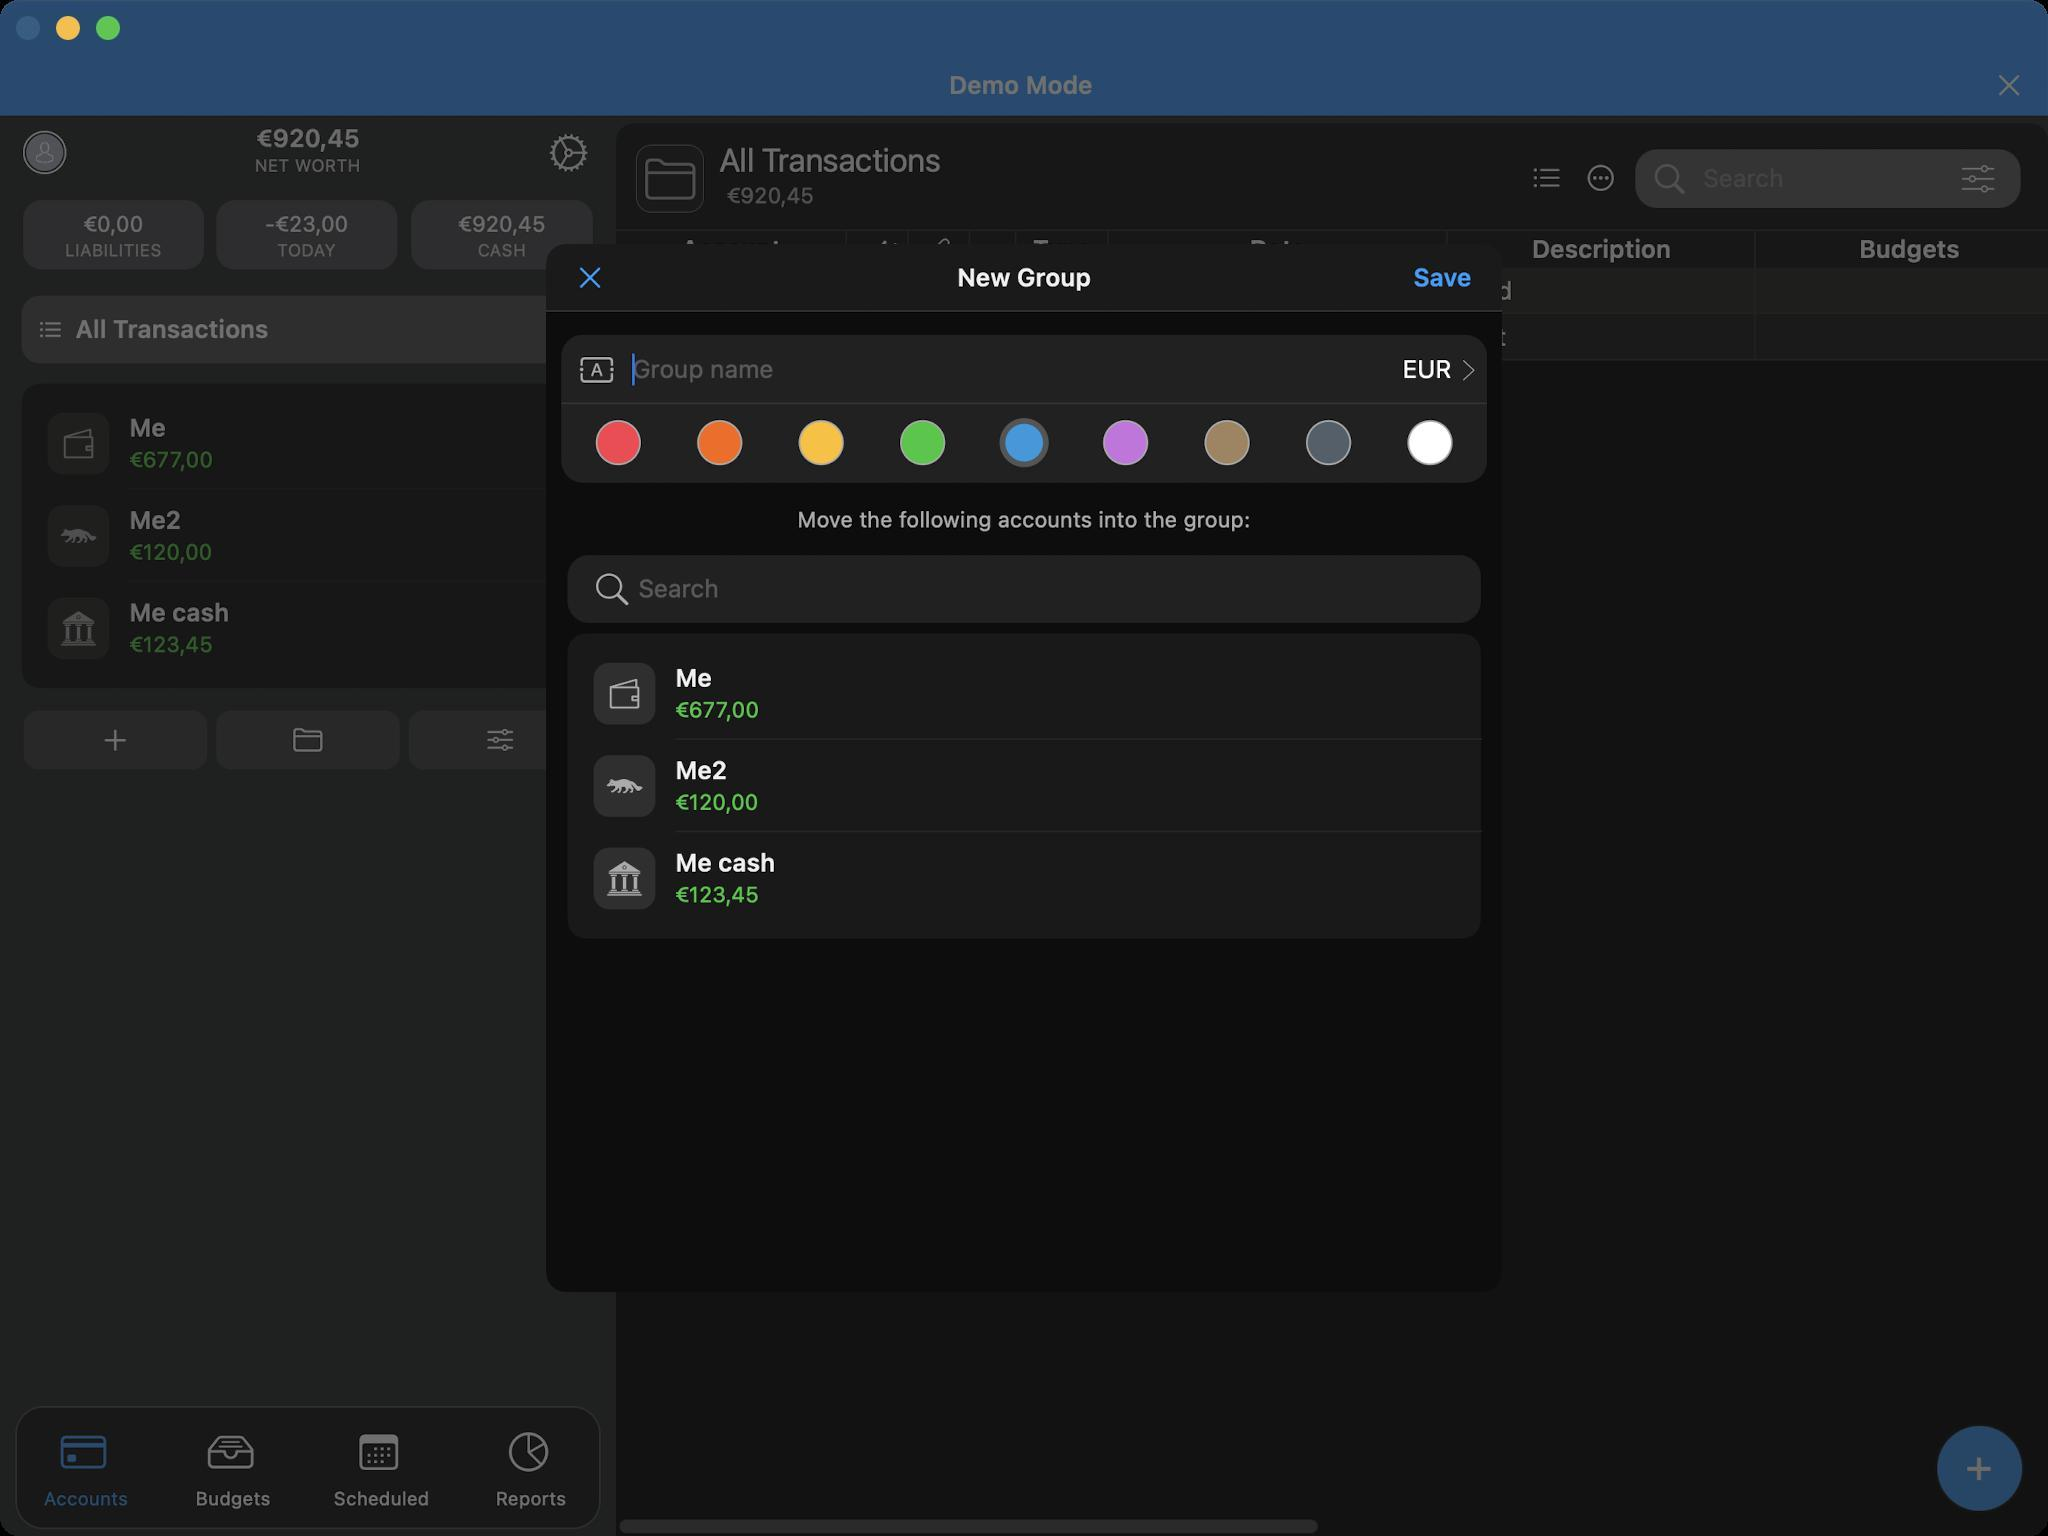
Accessibility tree:
{"name": "MoneyWiz", "role": "AXWindow", "description": null, "role_description": "standard window", "value": null, "position": "352.00;95.00", "size": "1024;768", "children": [{"name": null, "role": "AXGroup", "description": null, "role_description": "group", "value": null, "position": "0.00;0.00", "size": "1024;768", "children": [{"name": null, "role": "AXGroup", "description": null, "role_description": "group", "value": null, "position": "0.00;0.00", "size": "1024;768", "children": []}]}, {"name": null, "role": "AXButton", "description": null, "role_description": "close button", "value": null, "position": "7.00;6.00", "size": "14;16", "children": []}, {"name": null, "role": "AXButton", "description": null, "role_description": "zoom button", "value": null, "position": "47.00;6.00", "size": "14;16", "children": [{"name": null, "role": "AXGroup", "description": null, "role_description": "group", "value": null, "position": "47.00;6.00", "size": "14;16", "children": [{"name": null, "role": "AXGroup", "description": null, "role_description": "group", "value": null, "position": "47.00;6.00", "size": "14;16", "children": []}]}]}, {"name": null, "role": "AXButton", "description": null, "role_description": "minimize button", "value": null, "position": "27.00;6.00", "size": "14;16", "children": []}, {"name": null, "role": "AXSheet", "description": null, "role_description": "sheet", "value": null, "position": "273.00;122.00", "size": "478;524", "children": [{"name": null, "role": "AXGroup", "description": null, "role_description": "group", "value": null, "position": "273.00;122.00", "size": "478;524", "children": [{"name": null, "role": "AXGroup", "description": null, "role_description": "group", "value": null, "position": "273.00;122.00", "size": "478;524", "children": [{"name": null, "role": "AXButton", "description": "Close", "role_description": "button", "value": null, "position": "273.00;122.00", "size": "38;34", "children": []}, {"name": null, "role": "AXStaticText", "description": "New Group", "role_description": "text", "value": null, "position": "350.00;122.00", "size": "324;34", "children": []}, {"name": null, "role": "AXButton", "description": "Save", "role_description": "button", "value": null, "position": "680.33;122.00", "size": "71;34", "children": []}, {"name": null, "role": "AXTextField", "description": null, "role_description": "text field", "value": "", "position": "316.12;172.82", "size": "370;24", "children": []}, {"name": null, "role": "AXButton", "description": "EUR", "role_description": "button", "value": null, "position": "656.85;167.43", "size": "69;35", "children": []}, {"name": null, "role": "AXStaticText", "description": "Move the following accounts into the group:", "role_description": "text", "value": null, "position": "284.55;242.12", "size": "455;35", "children": []}, {"name": null, "role": "AXGroup", "description": null, "role_description": "table", "value": null, "position": "273.00;277.54", "size": "478;370", "children": [{"name": null, "role": "AXTextField", "description": null, "role_description": "text field", "value": "", "position": "319.20;277.54", "size": "403;34", "children": []}, {"name": null, "role": "AXGroup", "description": null, "role_description": "group", "value": "", "position": "273.00;312.19", "size": "478;58", "children": [{"name": null, "role": "AXStaticText", "description": "Me, €677,00", "role_description": "text", "value": "", "position": "273.00;312.19", "size": "478;58", "children": []}]}, {"name": null, "role": "AXGroup", "description": null, "role_description": "group", "value": "", "position": "273.00;369.94", "size": "478;46", "children": [{"name": null, "role": "AXStaticText", "description": "Me2, €120,00", "role_description": "text", "value": "", "position": "273.00;369.94", "size": "478;46", "children": []}]}, {"name": null, "role": "AXGroup", "description": null, "role_description": "group", "value": "", "position": "273.00;416.14", "size": "478;58", "children": [{"name": null, "role": "AXStaticText", "description": "Me cash, €123,45", "role_description": "text", "value": "", "position": "273.00;416.14", "size": "478;58", "children": []}]}]}]}]}]}]}